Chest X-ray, PA view. Patient: 32 years old, sex F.
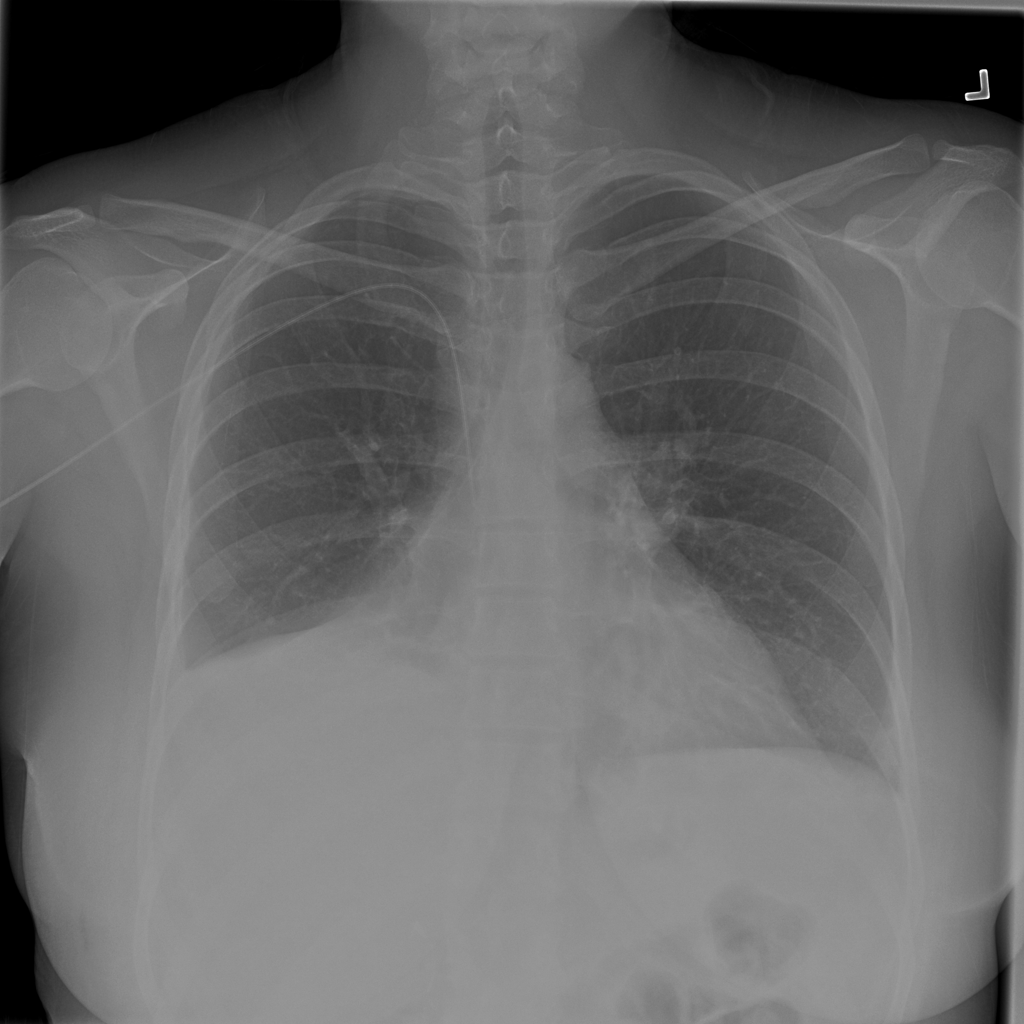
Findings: No Finding